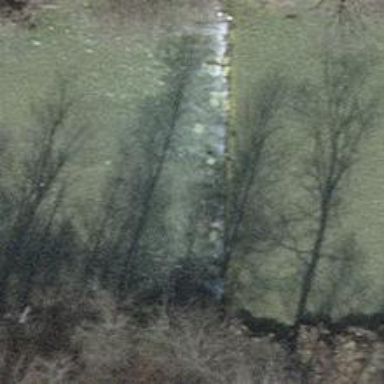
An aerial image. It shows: Weir along the waterway.